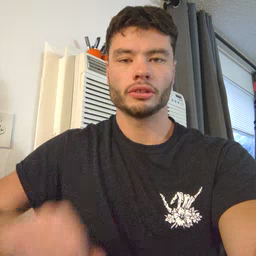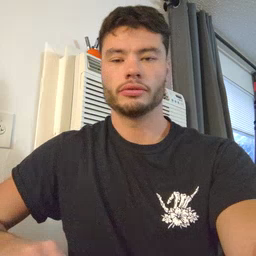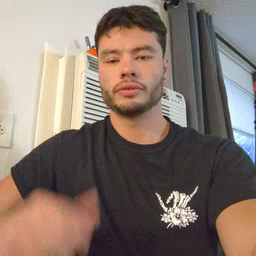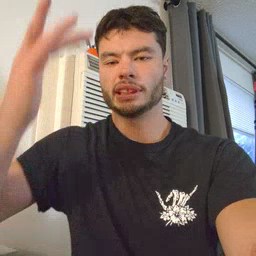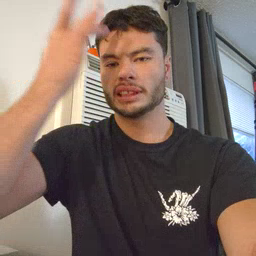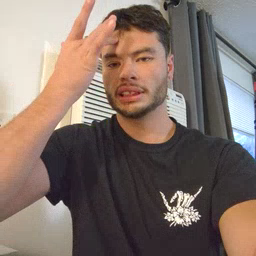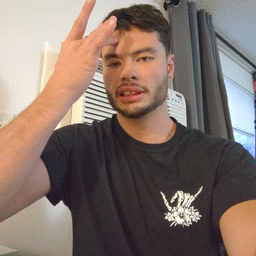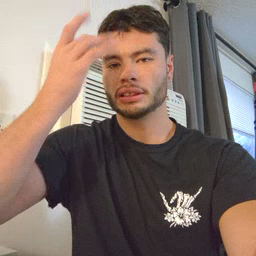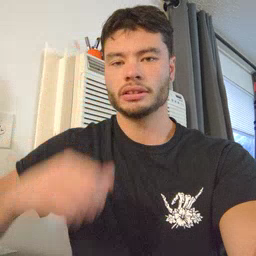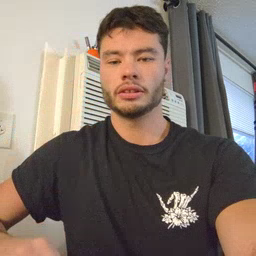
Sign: sick